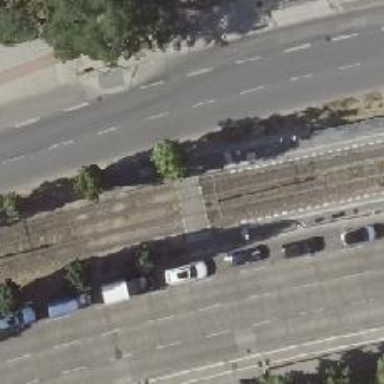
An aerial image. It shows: Uncontrolled tram railway crossing.